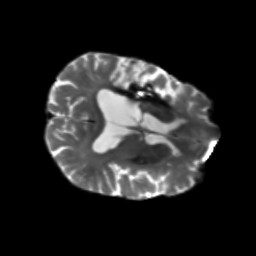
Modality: T2w
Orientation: axial
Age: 51
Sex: female
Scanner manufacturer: siemens
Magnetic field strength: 3 T
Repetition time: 5.25 s
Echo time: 0.08 s